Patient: sex M, age 61
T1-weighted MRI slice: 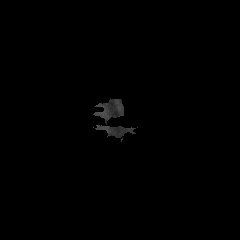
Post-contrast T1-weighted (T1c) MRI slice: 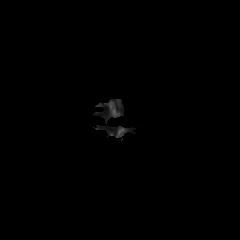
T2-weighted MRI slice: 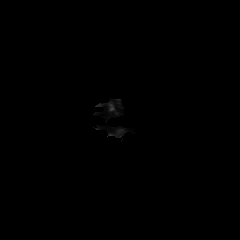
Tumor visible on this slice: no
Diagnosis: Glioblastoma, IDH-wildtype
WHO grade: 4